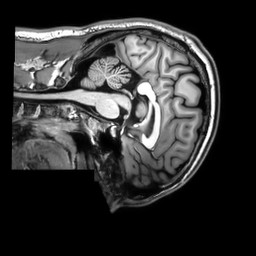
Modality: T1w
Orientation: sagittal
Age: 27
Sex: male
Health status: healthy
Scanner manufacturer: philips
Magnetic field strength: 3 T
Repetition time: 0.009 s
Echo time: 0.003996 s